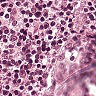
Metastatic tissue present: no